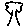
Label: tree